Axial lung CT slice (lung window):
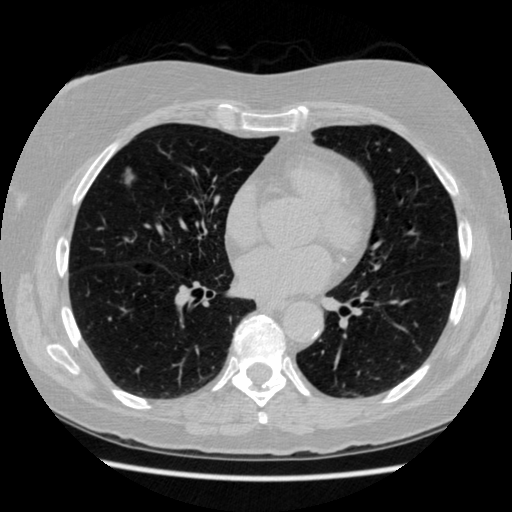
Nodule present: yes
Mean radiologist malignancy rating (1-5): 4.5